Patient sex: M
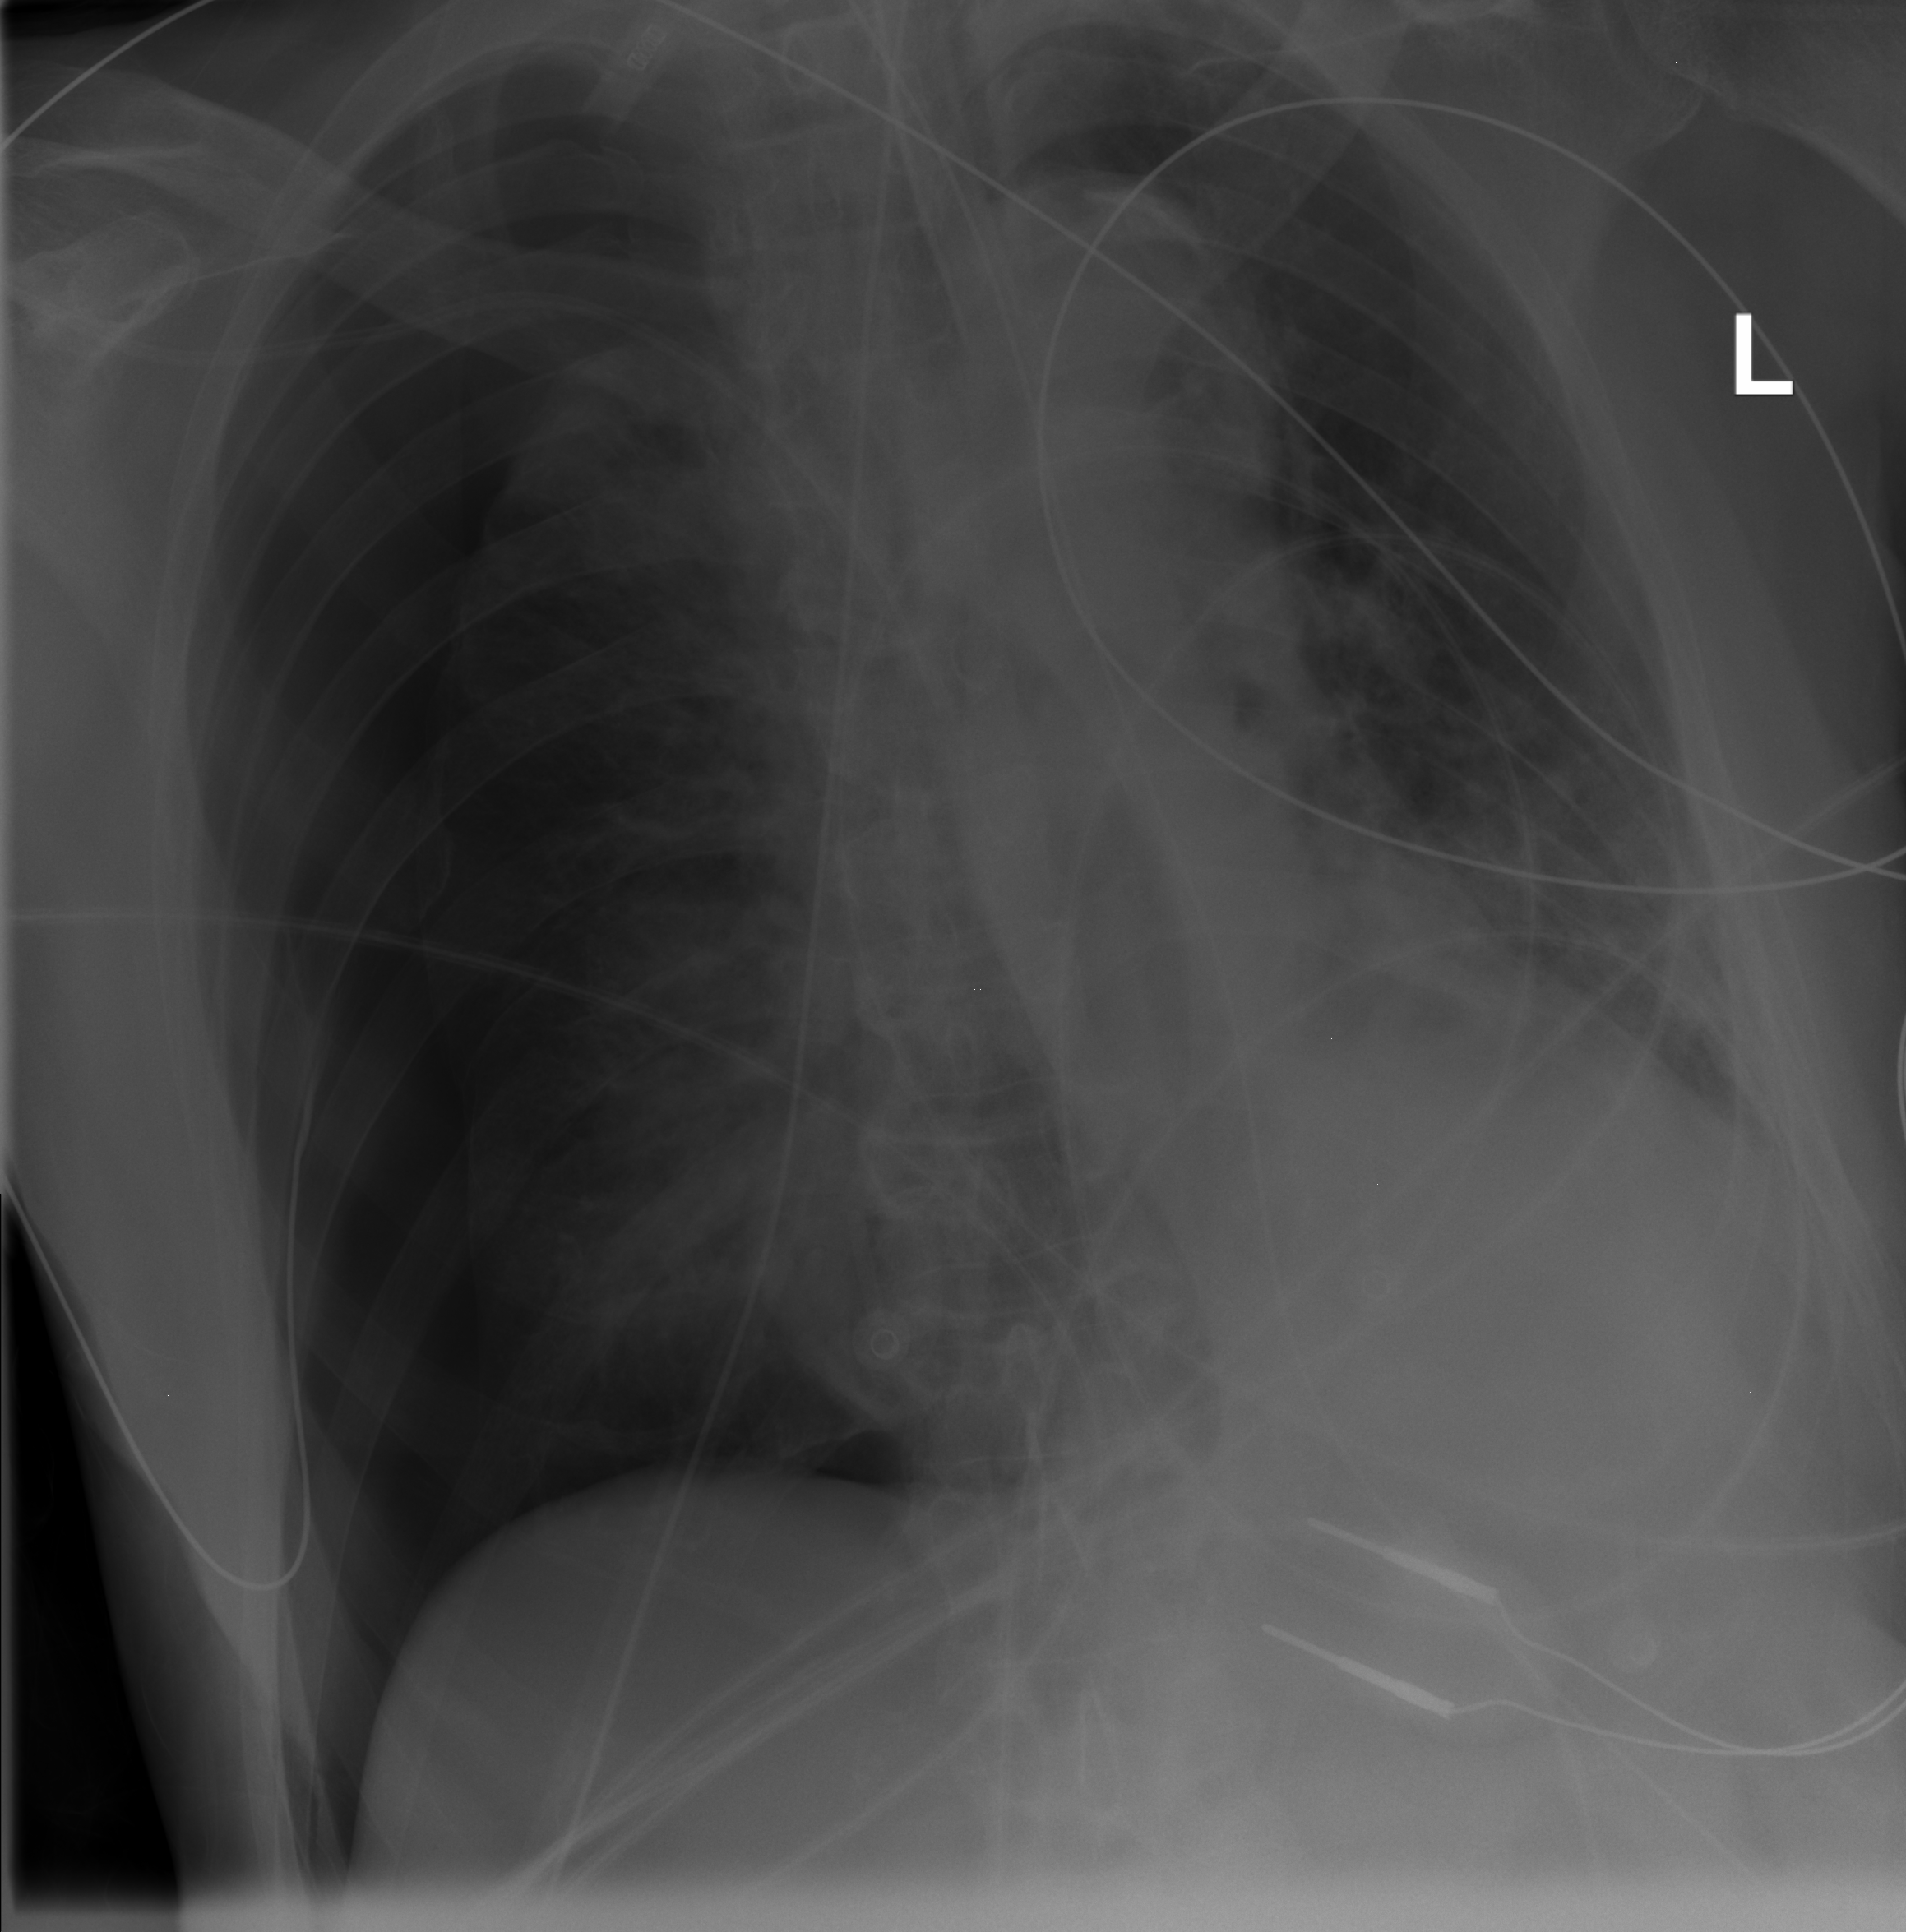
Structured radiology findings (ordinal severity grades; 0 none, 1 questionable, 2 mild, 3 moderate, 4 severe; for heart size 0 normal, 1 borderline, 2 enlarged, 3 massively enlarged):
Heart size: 0
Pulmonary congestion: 0
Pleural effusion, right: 0
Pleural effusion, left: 0
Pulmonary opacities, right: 2
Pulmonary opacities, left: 2
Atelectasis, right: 3
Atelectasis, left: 3